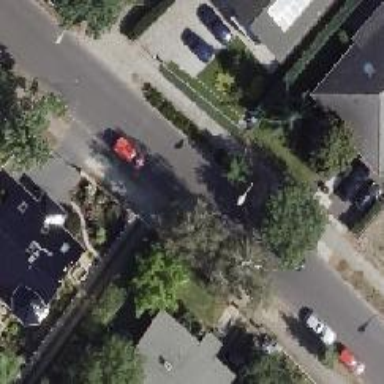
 with the left sidewalk having concrete surface."